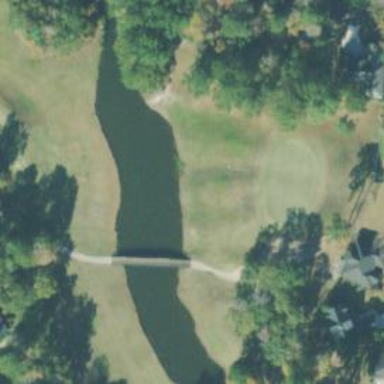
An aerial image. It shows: Picturesque scene of golf course with lateral water hazard.